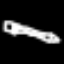
Label: pencil